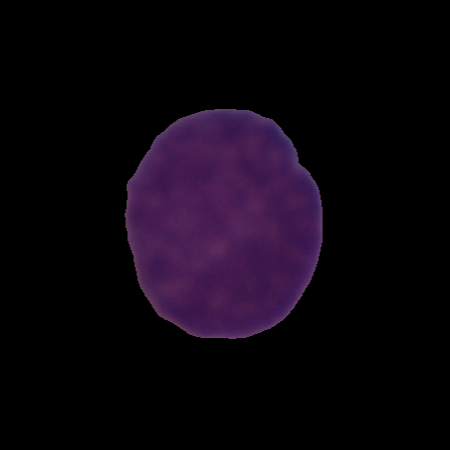
Label: cancer